Question: How can I implement the following function in C#?

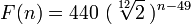
Answer: '''
double F = 440.0 * Math.Pow(2.0, (n-49.0)/12.0);
'''